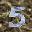
Label: 5